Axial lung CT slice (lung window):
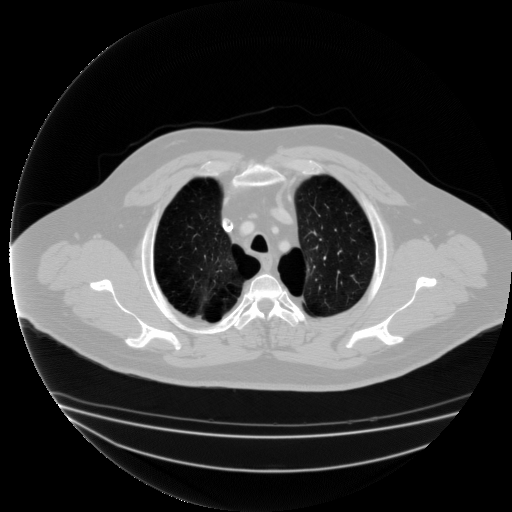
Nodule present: no